Question: What is the value of the measurement in the image?
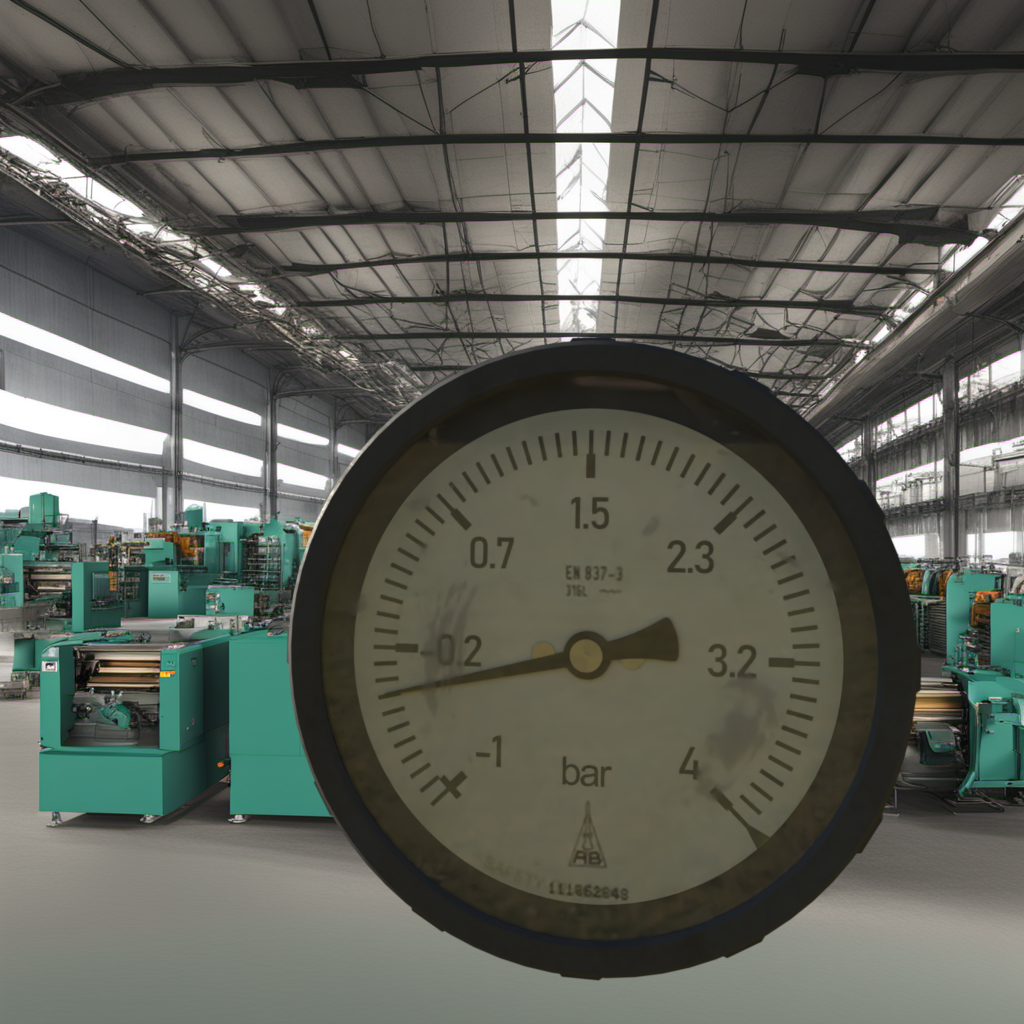
Answer: The result is -0.45
Question: What is the range of the measurement shown in the image?
Answer: The range is from -1 to 4
Question: What is the minimum and maximum reading range of the measurement in the image?
Answer: The minimum value is -1 and the maximum value is 4